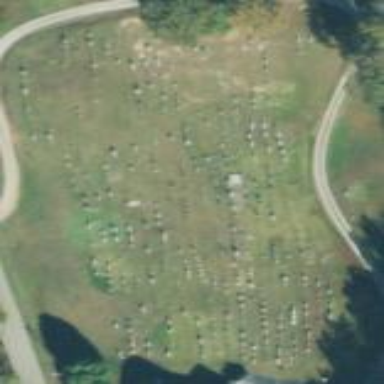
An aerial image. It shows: Cemetery.